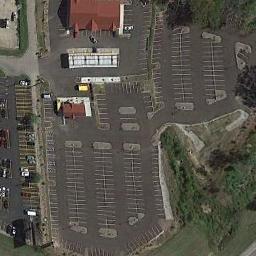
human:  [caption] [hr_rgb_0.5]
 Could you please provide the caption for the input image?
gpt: The parking lot has lots of parking spaces are empty .

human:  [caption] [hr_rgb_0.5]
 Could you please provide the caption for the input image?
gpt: Six rows of cars were parked in the parking lot .

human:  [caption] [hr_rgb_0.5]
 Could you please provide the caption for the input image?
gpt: Many trees are beside the parking lot .

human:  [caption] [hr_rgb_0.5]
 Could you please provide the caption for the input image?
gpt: The parking lot is next to some buildings and trees .

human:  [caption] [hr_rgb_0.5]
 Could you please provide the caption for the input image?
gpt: There are many  empty space on the parking lot beside a green meadow .